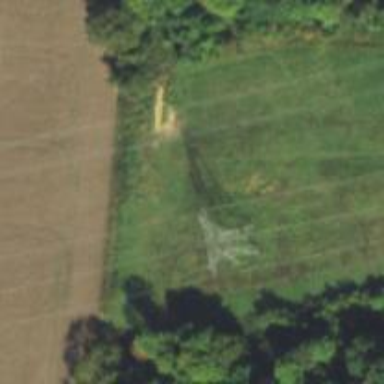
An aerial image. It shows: Lattice structure tower used for power distribution.